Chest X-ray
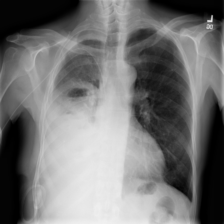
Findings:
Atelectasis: negative
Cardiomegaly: negative
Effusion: negative
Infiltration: negative
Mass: negative
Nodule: negative
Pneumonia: negative
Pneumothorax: negative
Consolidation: negative
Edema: negative
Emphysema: negative
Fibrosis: negative
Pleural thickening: negative
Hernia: negative